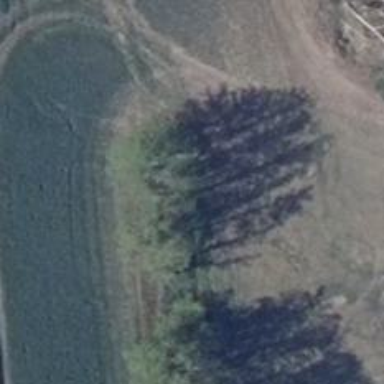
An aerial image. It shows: Row of trees in natural setting.